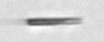
Label: fiber